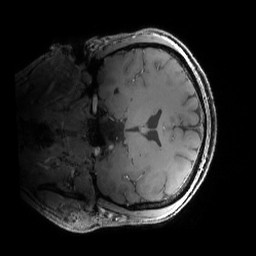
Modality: MP2RAGE
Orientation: coronal